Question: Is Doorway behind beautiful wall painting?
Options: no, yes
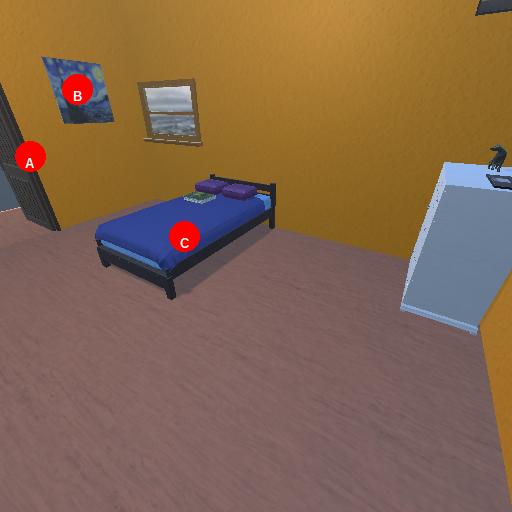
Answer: no